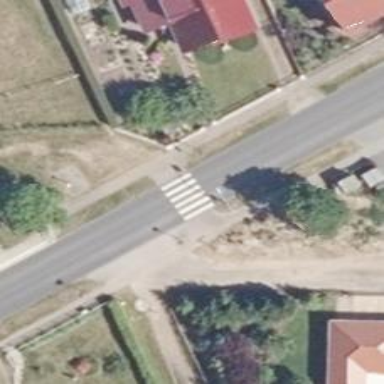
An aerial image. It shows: Tertiary road with asphalt surface. The road has separate sidewalks on both sides.